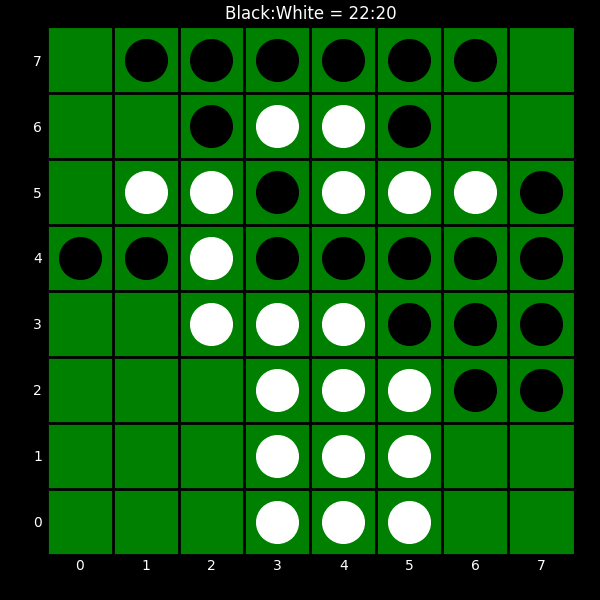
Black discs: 22
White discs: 20